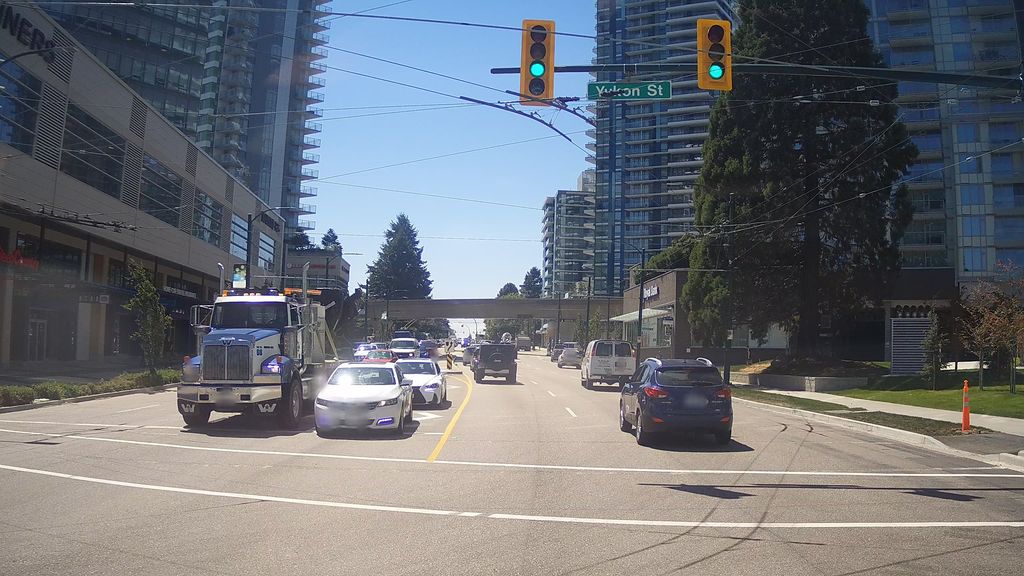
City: vancouver